Question: I am new in CSS HTML. I am trying to following thing with CSS. I have a png icon. Now I want to partially fill-up it with color from bottom to top like the link of the image.

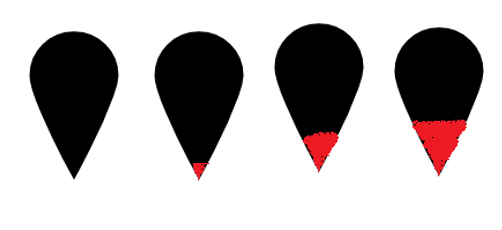
Answer: Are you trying to achieve something like this?
I inserted a div (represents the filling) into your pin and set the 'position' property to 'absolute'. Further I changed the 'position' property of the parent 'div' which represents the pin to 'relative', now you can align your filling absolute but within its parent.
'''
body,
html {
height :100%;
}
body {
background: #2F2F2F;
}
.pin {
width:30px;
height: 30px;
border-radius: 50% 50% 50% 0;
background: black;
position: relative;
transform: rotate(-45deg);
left: 50%;
top: 50%;
margin: -20px 0 0 -20px;
}
.pin-fill {
width :10px;
height: 10px;
background: yellow;
position: absolute;
border-radius: 50% 50% 50% 0;
transform: rotate(1 deg);
left: 0;
bottom: 0;
}
'''
'''
<div class='pin'>
<div class="pin-fill"></div>
</div>
'''
If you want your inner pin ('.pin-fill') look like a filling, I would suggest to change your it's 'border-radius' as following.
'border-radius: 0 100% 0 0;'
'''
body,
html {
height :100%;
}
body {
background: #2F2F2F;
}
.pin {
width:30px;
height: 30px;
border-radius: 50% 50% 50% 0;
background: black;
position: relative;
transform: rotate(-45deg);
left: 50%;
top: 50%;
margin: -20px 0 0 -20px;
}
.pin-fill {
width :10px;
height: 10px;
background: yellow;
position: absolute;
border-radius: 0 100% 0 0;
transform: rotate(1 deg);
left: 0;
bottom: 0;
}
'''
'''
<div class='pin'>
<div class="pin-fill"></div>
</div>
'''
'''
body,
html {
height: 100%;
}
body {
background: #2F2F2F;
}
.pin {
width: 30px;
height: 30px;
border-radius: 50% 50% 50% 0;
background: black;
position: relative;
transform: rotate(-45deg);
left: 50%;
top: 50%;
margin: -20px 0 0 -20px;
}
.pin-fill {
width: 0;
height: 0;
border-left: 10px solid transparent;
border-right: 10px solid transparent;
border-top: 10px solid yellow;
position: absolute;
left: -5px;
bottom: 0px;
transform: rotate(45deg);
}
'''
'''
<div class='pin'>
<div class="pin-fill"></div>
</div>
'''